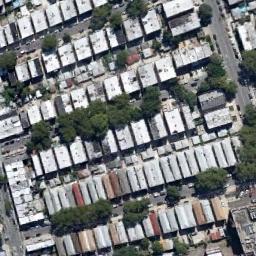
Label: dense_residential